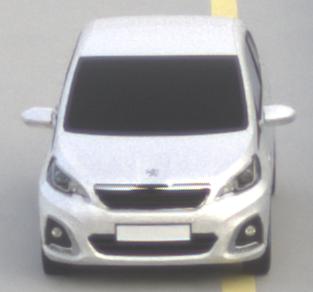
Make: Peugeot
Model: 108 1.0 VTi 68
Detailed model: 108
Model produced from: 2015/03
Model produced until: 2016/10
Doors: 3
Color: white
Road condition: dry road
Daytime: morning or afternoon
Contrast: low contrast